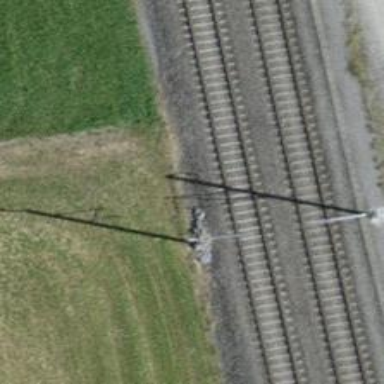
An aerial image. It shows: Track with grade 2 tracktype.